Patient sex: M
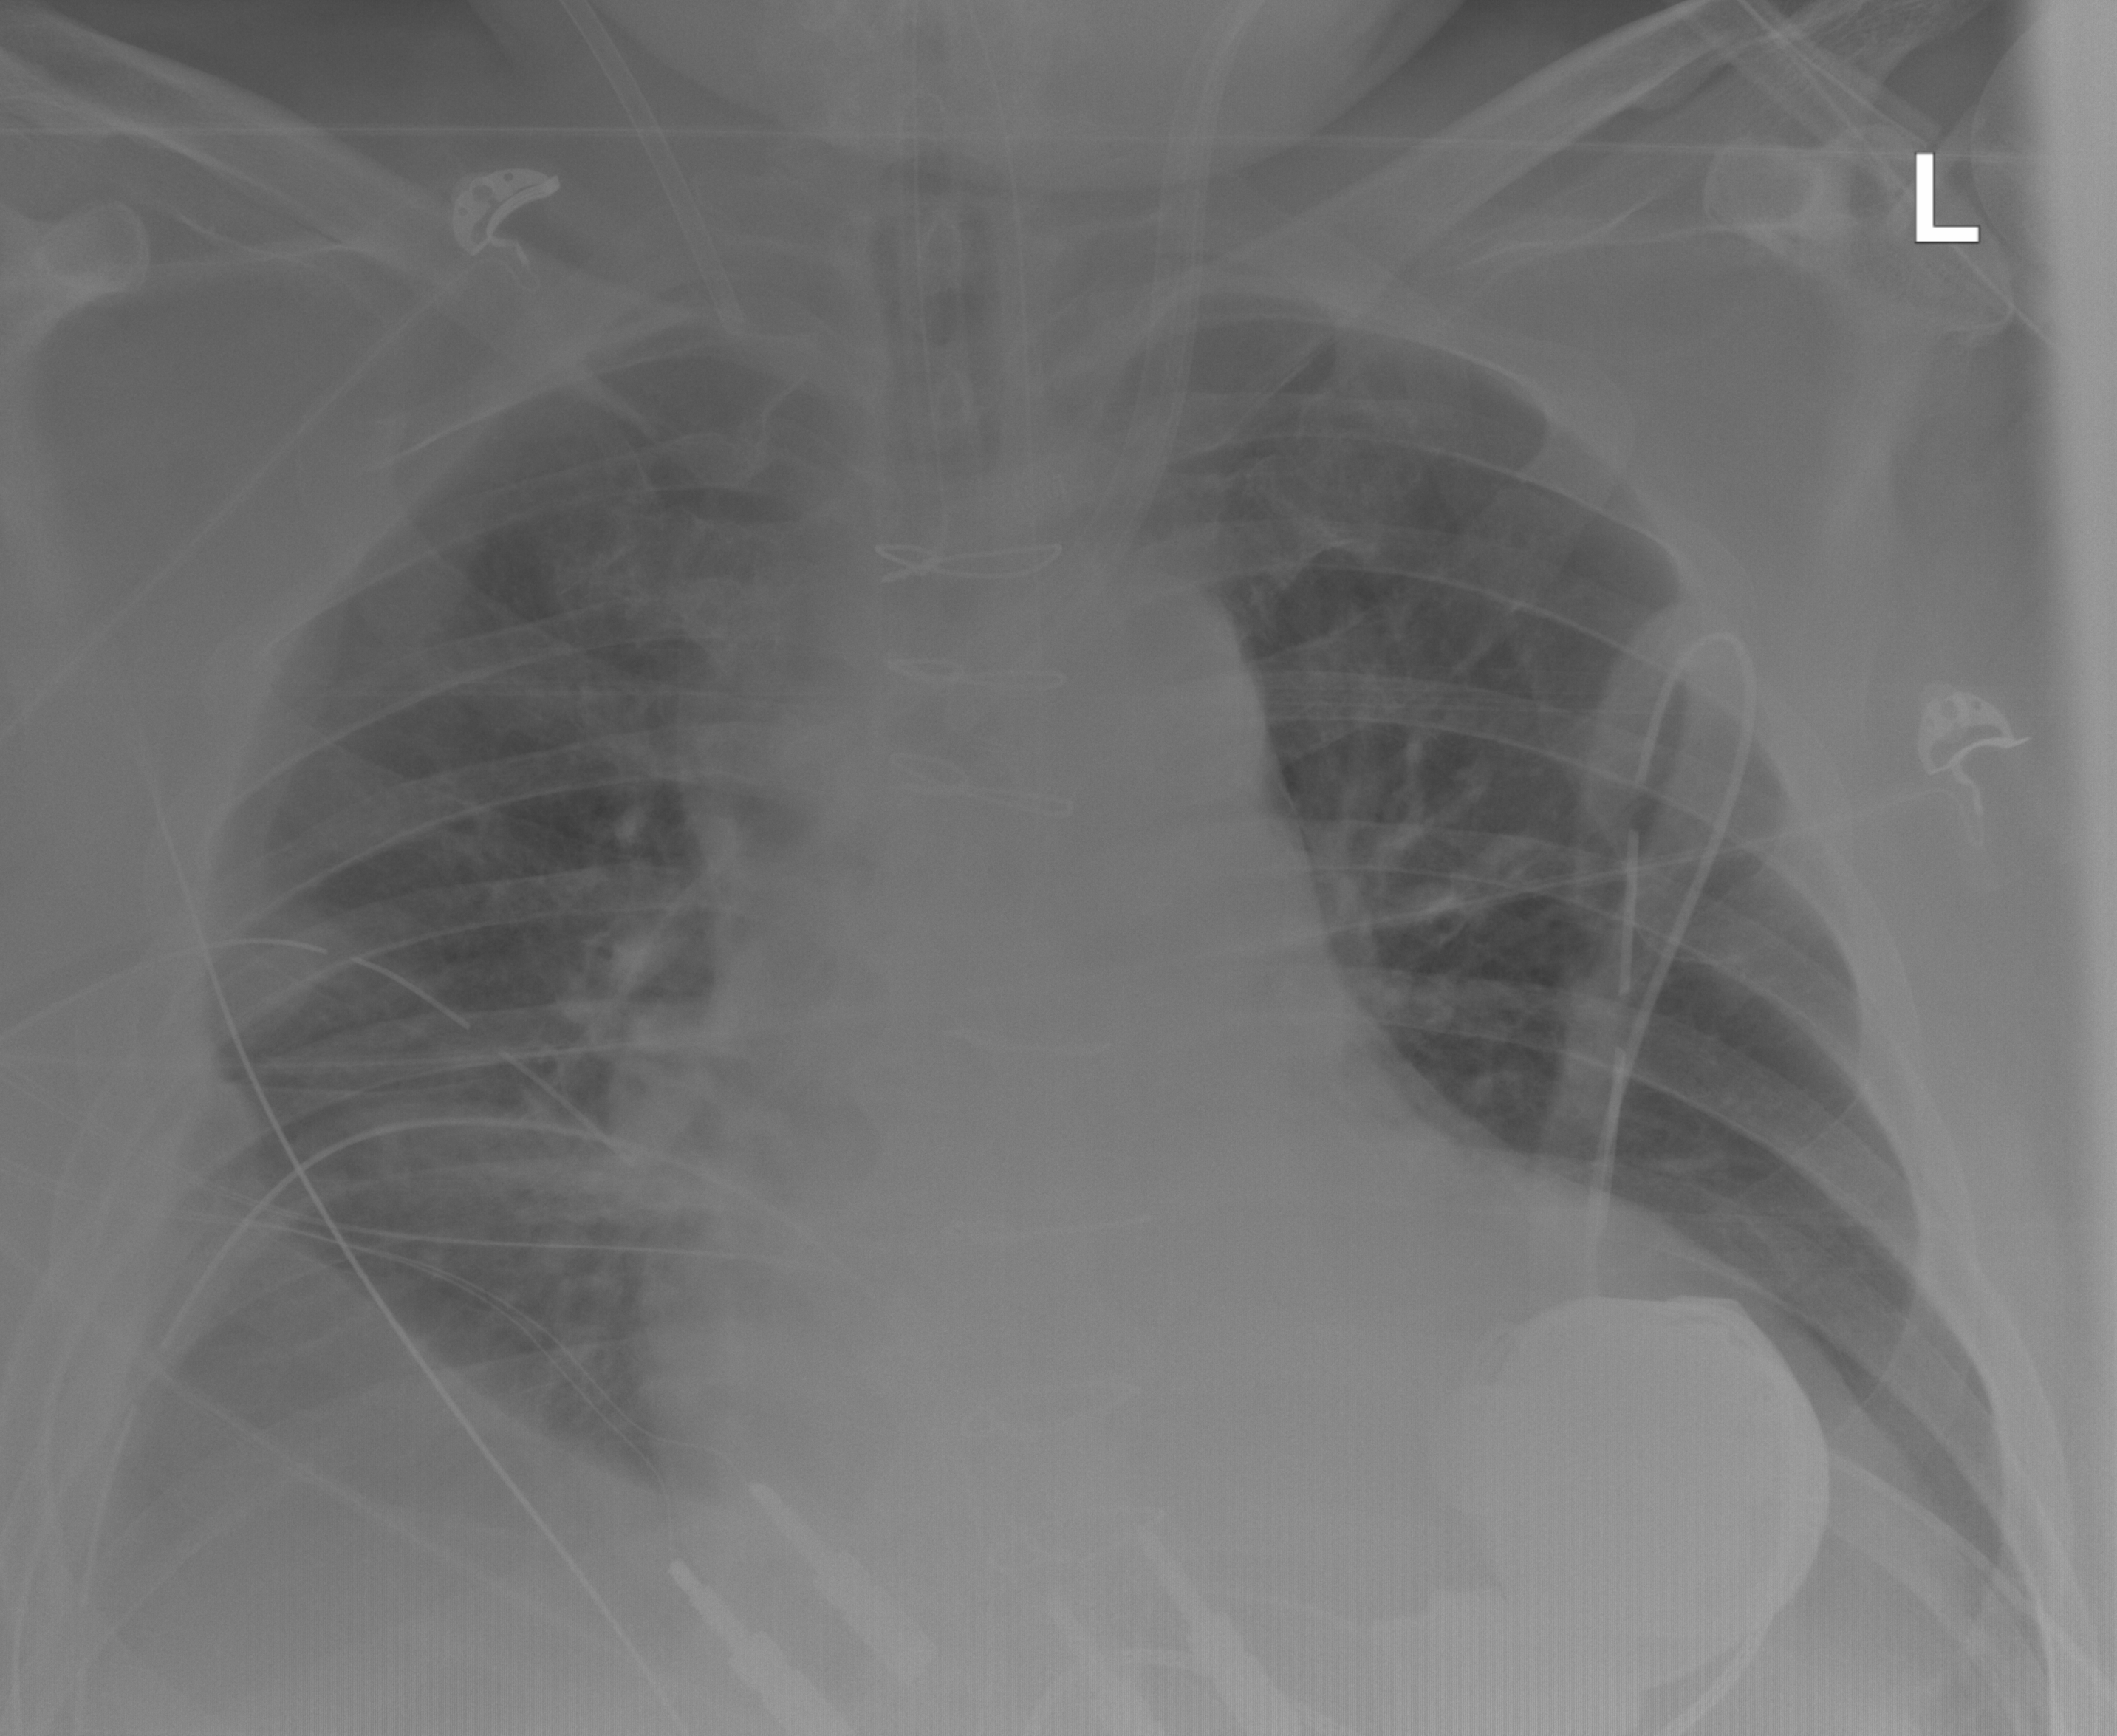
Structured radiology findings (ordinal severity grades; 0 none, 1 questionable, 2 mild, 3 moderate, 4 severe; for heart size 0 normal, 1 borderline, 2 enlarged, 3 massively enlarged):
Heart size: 2
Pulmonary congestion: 1
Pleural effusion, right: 2
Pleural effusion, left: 0
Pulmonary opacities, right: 2
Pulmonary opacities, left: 0
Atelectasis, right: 2
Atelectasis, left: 0